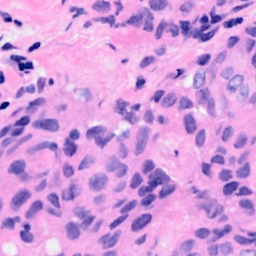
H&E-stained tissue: Breast